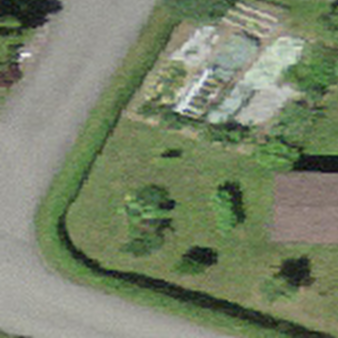
Label: other